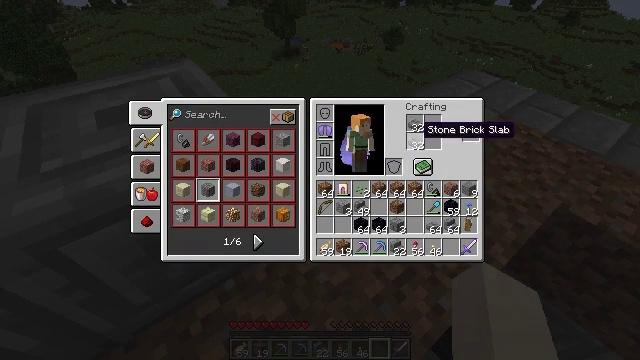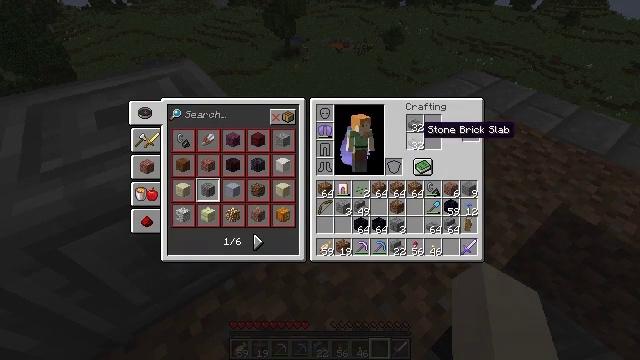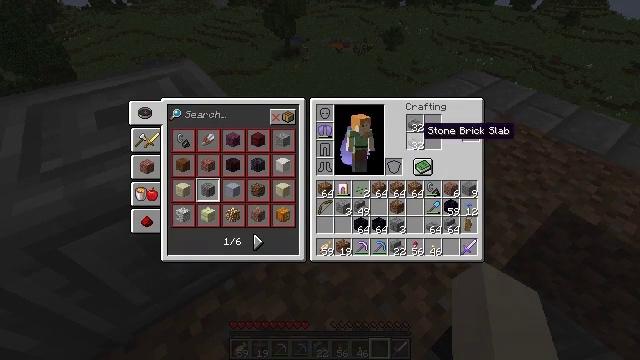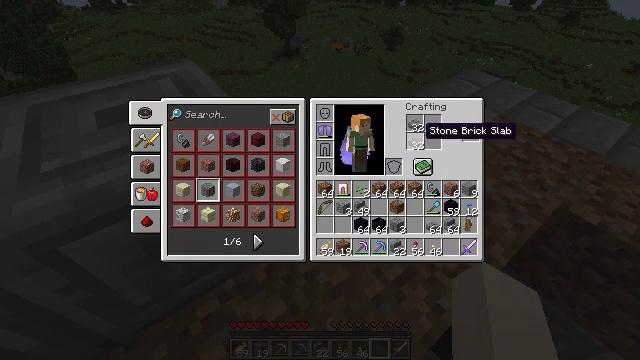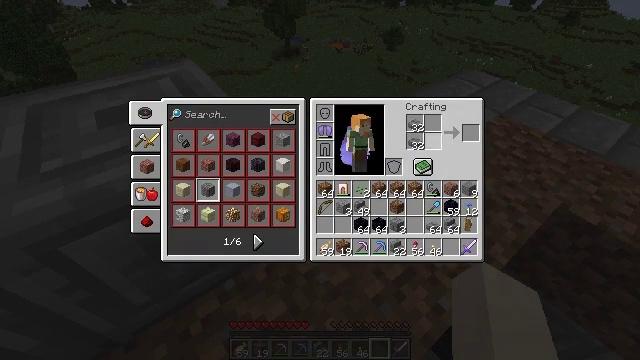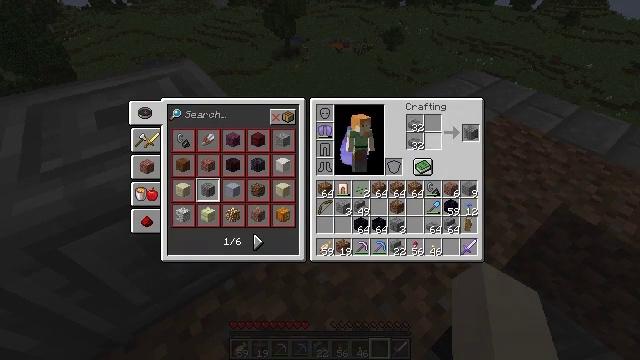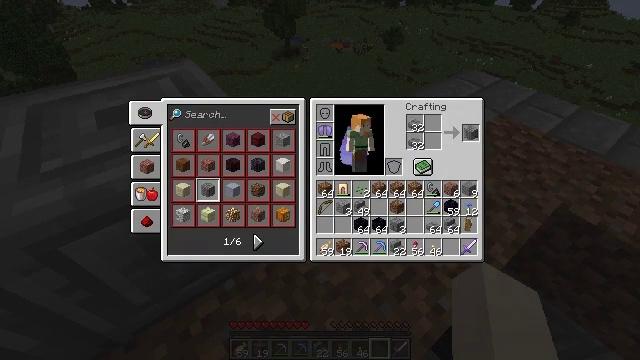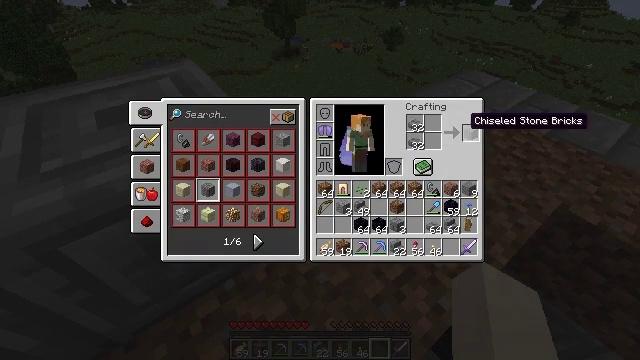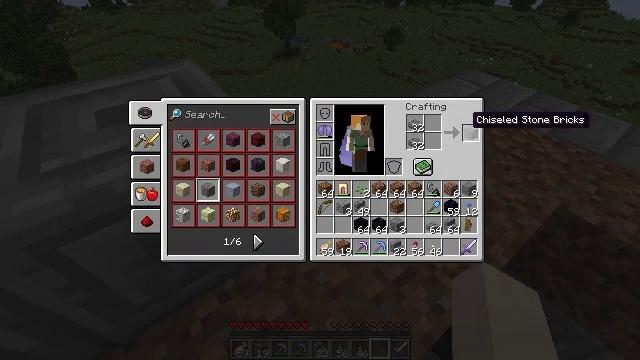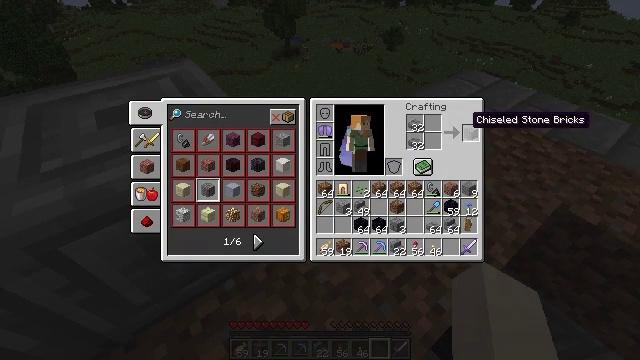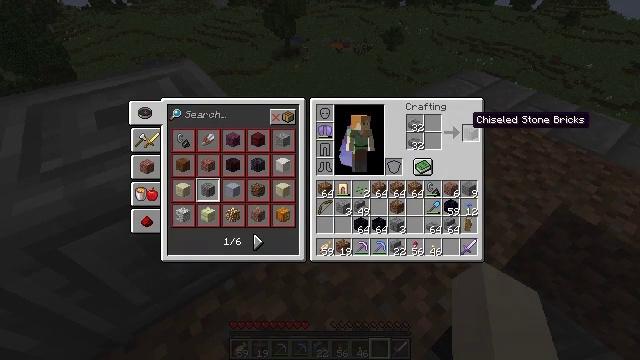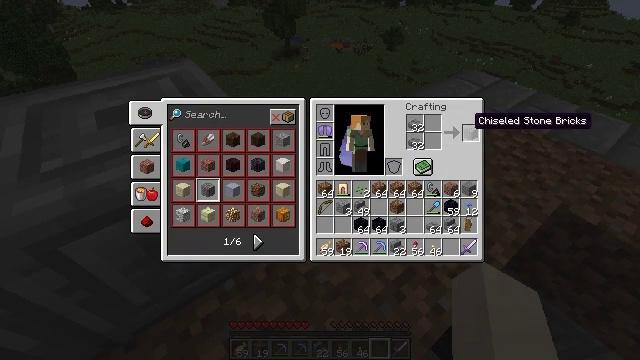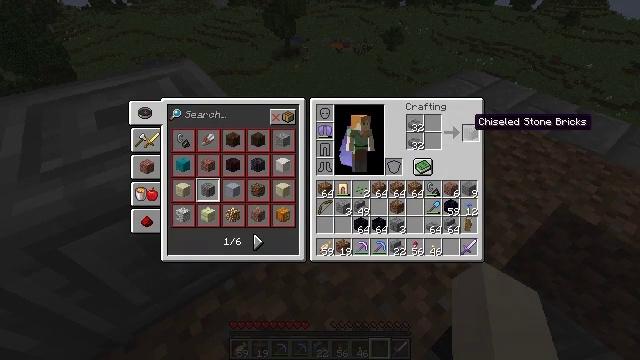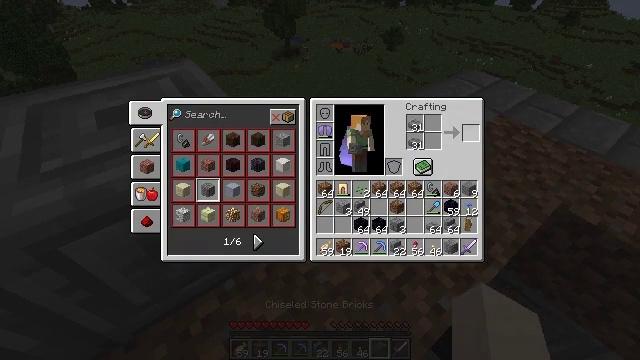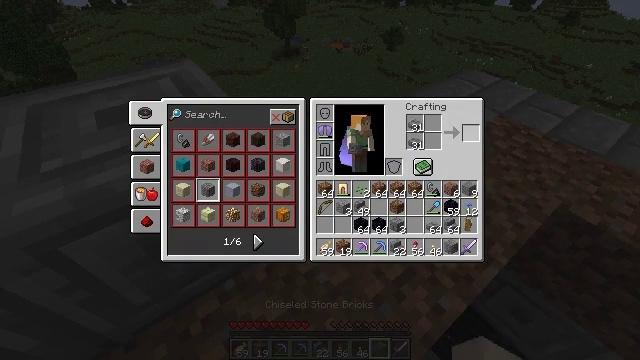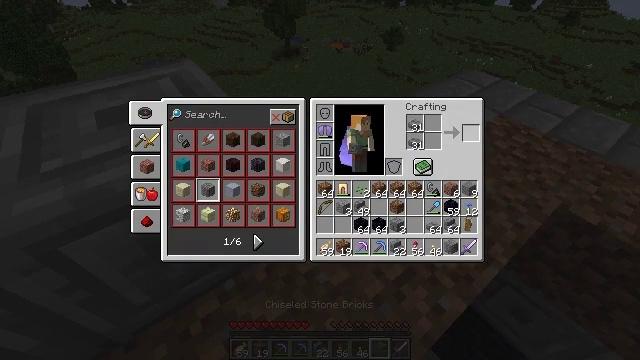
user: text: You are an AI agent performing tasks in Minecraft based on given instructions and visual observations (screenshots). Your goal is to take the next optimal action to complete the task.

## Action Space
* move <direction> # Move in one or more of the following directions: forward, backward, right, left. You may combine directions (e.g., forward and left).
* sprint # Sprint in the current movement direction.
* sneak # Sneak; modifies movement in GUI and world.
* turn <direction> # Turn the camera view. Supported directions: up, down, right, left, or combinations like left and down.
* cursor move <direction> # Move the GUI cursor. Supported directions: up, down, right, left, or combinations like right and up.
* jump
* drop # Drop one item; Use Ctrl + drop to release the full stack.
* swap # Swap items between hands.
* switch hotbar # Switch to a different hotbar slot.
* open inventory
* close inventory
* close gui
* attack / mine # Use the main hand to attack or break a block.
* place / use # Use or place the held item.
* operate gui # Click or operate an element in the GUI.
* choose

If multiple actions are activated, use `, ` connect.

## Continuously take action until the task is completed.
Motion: motion action
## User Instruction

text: Interact with the crafting table to craft chiseled stone bricks.
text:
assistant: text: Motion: no_op
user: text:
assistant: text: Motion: no_op
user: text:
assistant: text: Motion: no_op
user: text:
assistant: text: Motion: no_op
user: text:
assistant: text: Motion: sneak, cursor move right
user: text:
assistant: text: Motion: sneak, cursor move right
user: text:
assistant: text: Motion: sneak, cursor move right
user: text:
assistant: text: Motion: sneak
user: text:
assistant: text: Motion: sneak
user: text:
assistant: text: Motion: sneak
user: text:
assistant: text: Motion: sneak
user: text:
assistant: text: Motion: sneak
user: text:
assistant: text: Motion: sneak, choose
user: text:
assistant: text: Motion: sneak, choose
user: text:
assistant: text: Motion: sneak
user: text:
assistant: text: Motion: sneak
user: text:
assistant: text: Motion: sneak
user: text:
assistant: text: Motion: sneak